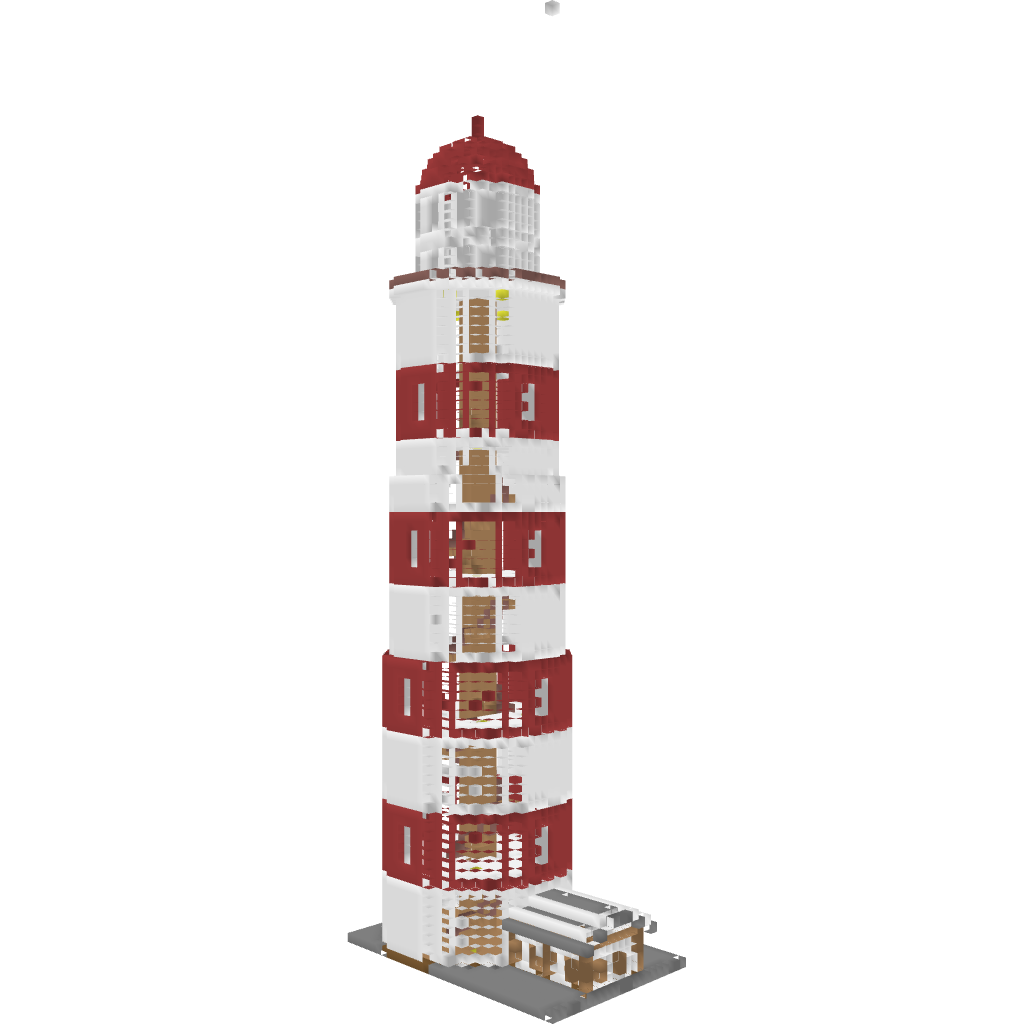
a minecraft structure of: Light House high quality